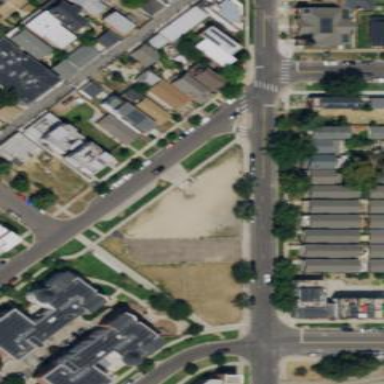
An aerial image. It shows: Dog park with sandy ground.